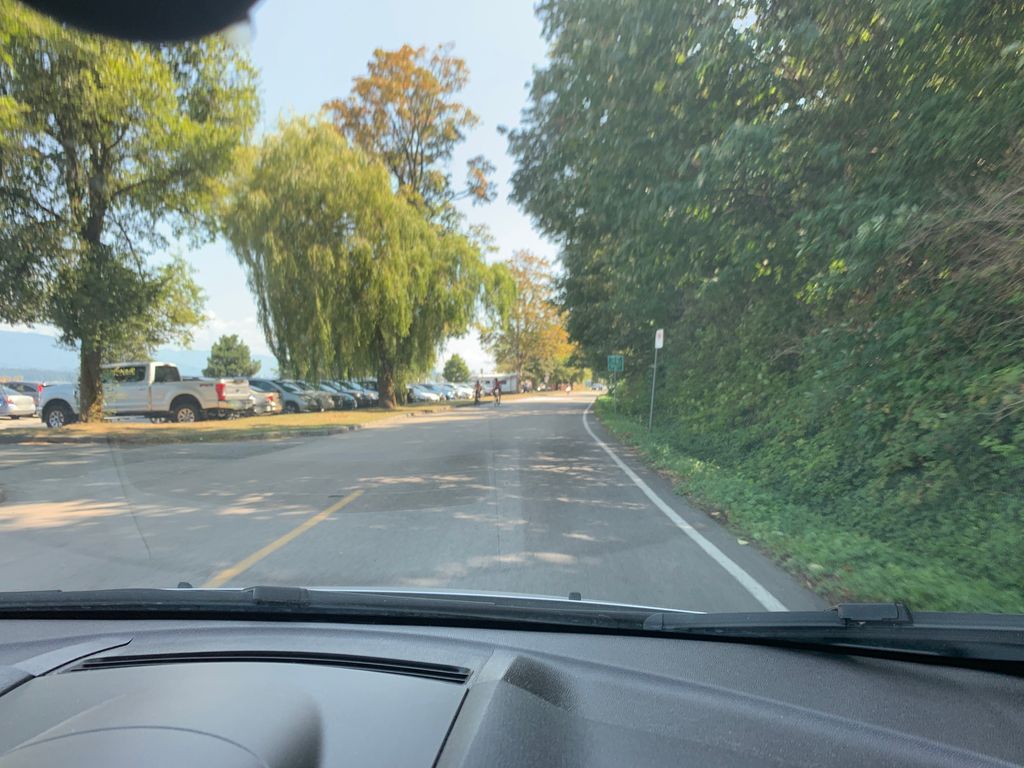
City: vancouver